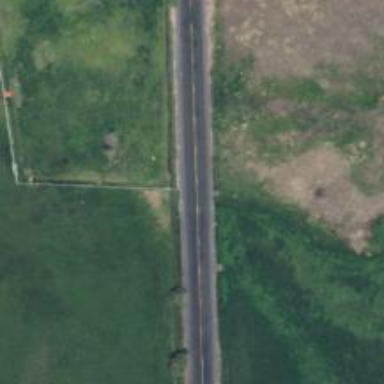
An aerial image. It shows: Tertiary road.